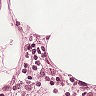
Metastatic tissue present: no